Field crop: maize
Growth stage: 2
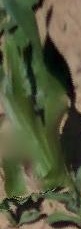
Species: maize